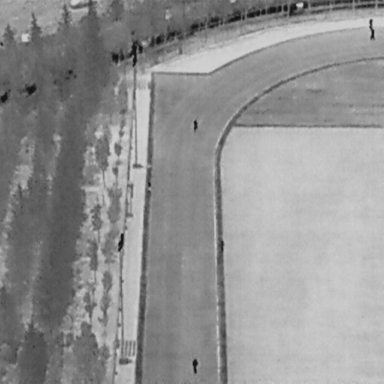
There are six People in the infrared image.